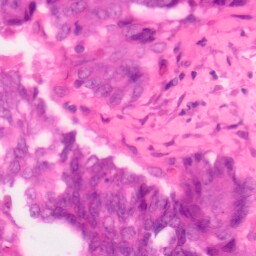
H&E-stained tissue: Colon